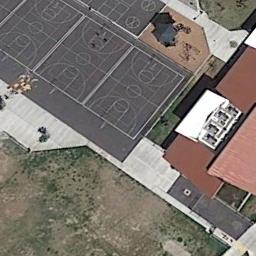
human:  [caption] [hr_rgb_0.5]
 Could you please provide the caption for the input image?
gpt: The basketball courts are next to the buildings,With a bare land nearby .

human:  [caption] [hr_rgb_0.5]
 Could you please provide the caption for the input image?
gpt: There are some basketball courts near the red house .

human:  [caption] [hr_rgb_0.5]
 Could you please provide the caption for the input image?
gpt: Three basketball courts are next to an open place and a red building .

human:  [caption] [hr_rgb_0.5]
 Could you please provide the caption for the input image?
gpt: Some basketball courts on the lawn and some houses beside .

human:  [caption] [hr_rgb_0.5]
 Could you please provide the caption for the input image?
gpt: The red building is next to three basketball courts .